Field crop: maize
Growth stage: 2
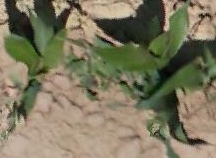
Species: maize